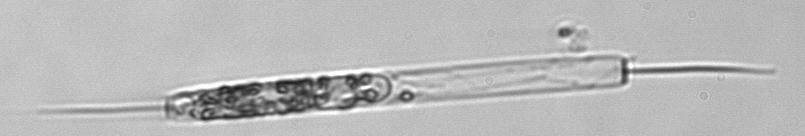
Label: Ditylum_brightwellii